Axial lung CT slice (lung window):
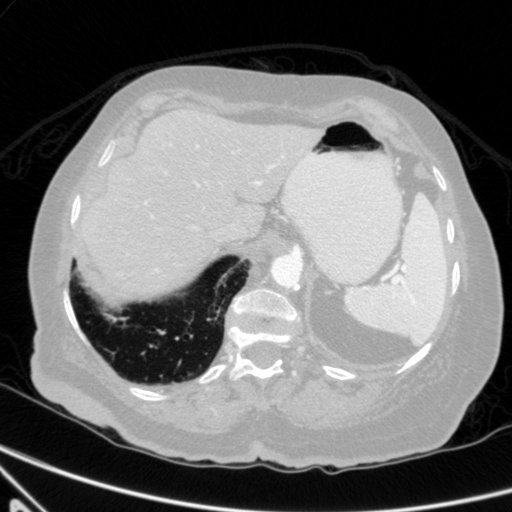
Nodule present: no